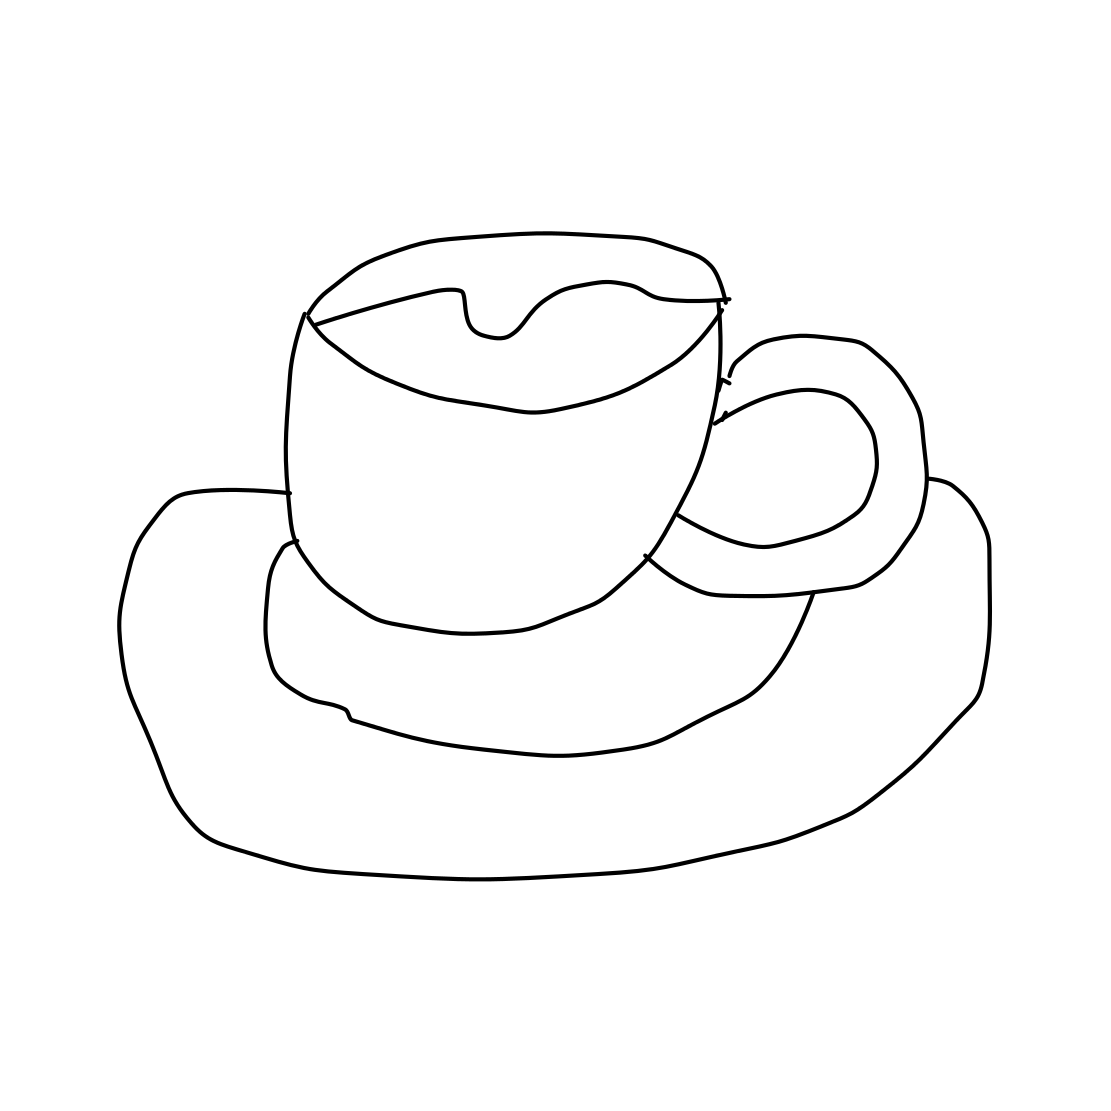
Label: teacup